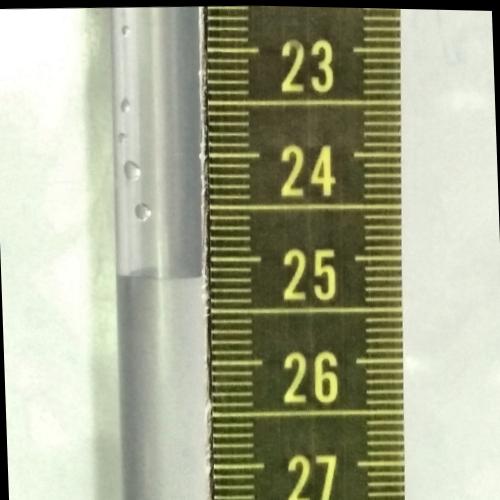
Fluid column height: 25.2 cm